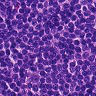
Metastatic tissue present: no